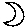
Label: moon